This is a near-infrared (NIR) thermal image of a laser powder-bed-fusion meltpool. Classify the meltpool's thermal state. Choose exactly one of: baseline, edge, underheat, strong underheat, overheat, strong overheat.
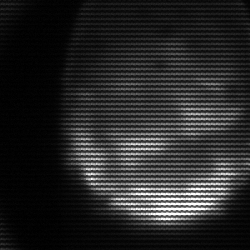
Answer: edge